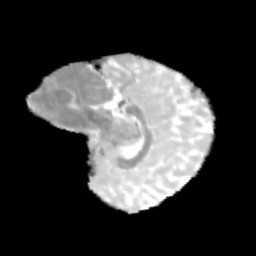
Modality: MD
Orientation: sagittal
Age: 10
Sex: female
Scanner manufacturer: siemens
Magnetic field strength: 3 T
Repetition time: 3.8 s
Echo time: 0.07 s